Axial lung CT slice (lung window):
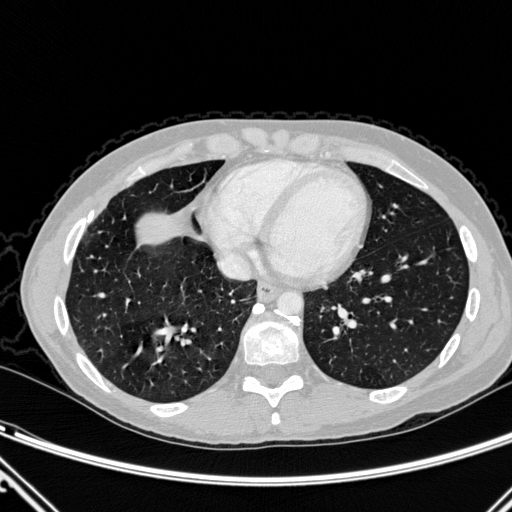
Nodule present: no